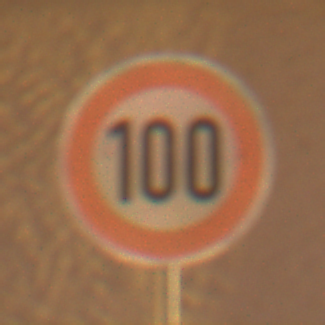
Verkehrszeichen: Geschwindigkeit100
Umgebung: Outdoor, Urban
Tageszeit: Night
Wetter: Clear
Licht: Artificial
Jahreszeit: NotSpecified
Kontrast: HighContrast